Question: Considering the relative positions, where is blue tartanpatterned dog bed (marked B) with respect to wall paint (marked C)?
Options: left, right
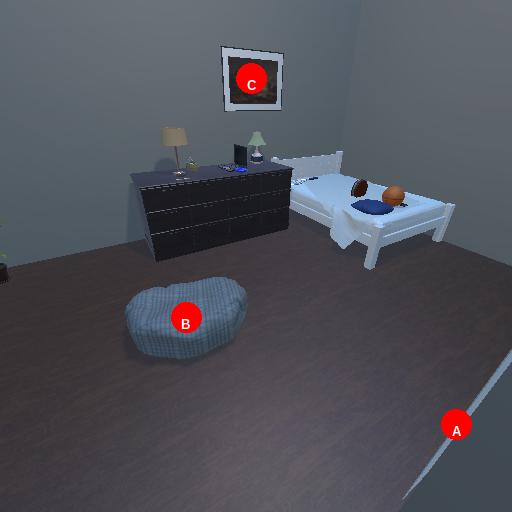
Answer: left